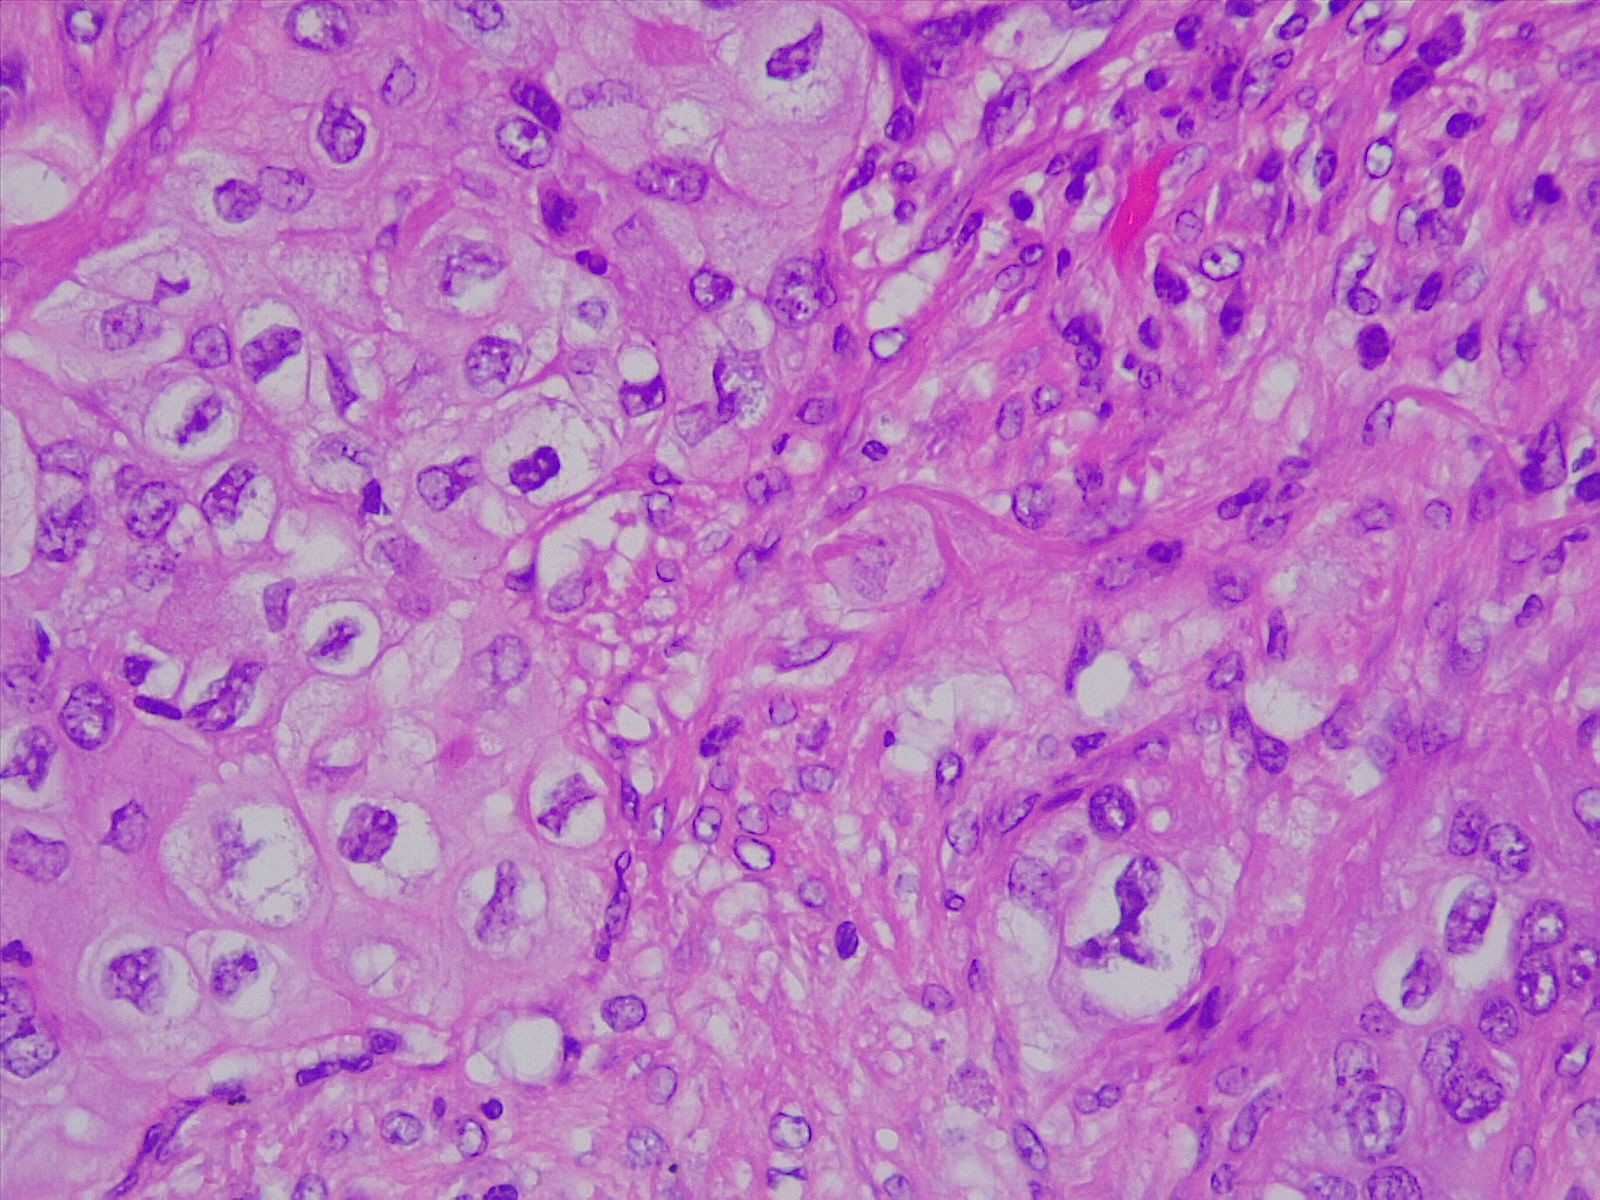
Label: lung squamous cell carcinoma, poorly differentiated